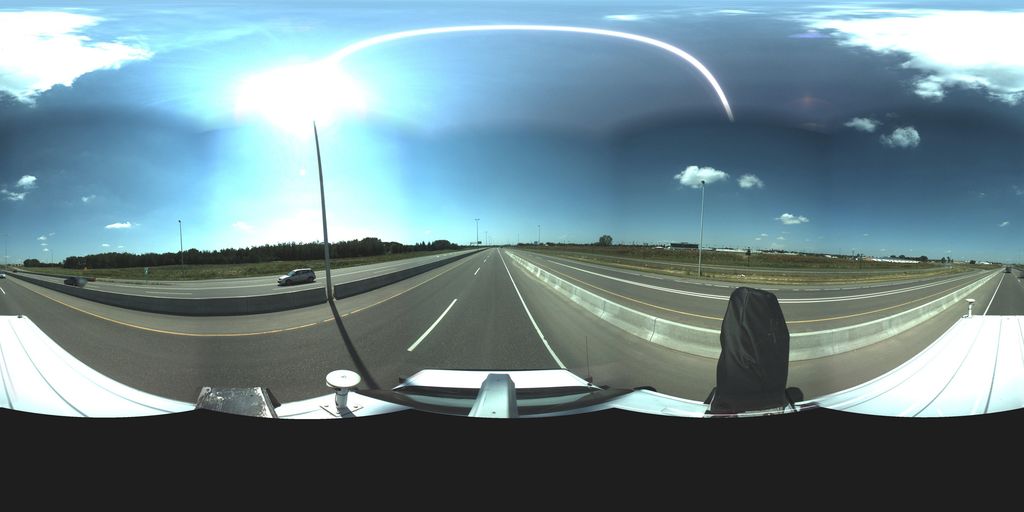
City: saskatoon